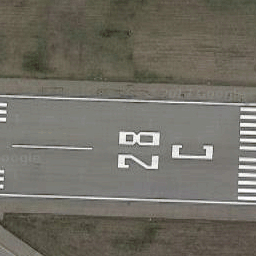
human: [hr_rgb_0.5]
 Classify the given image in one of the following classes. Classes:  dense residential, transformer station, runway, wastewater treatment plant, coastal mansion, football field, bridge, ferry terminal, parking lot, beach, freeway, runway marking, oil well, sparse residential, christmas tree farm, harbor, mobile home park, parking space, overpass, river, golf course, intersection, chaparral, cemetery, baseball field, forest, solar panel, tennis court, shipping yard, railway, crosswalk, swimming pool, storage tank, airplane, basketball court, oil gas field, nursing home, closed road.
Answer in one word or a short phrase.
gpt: runway